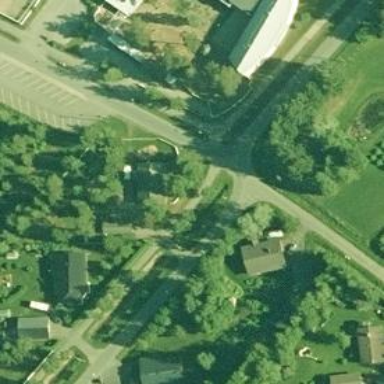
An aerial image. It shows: Asphalt cycleway.